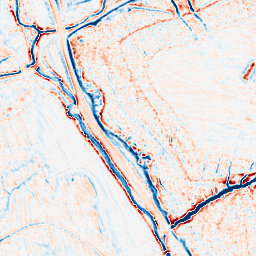
Category: classical
Decomposition family: gaussian
Decomposition parameters: sigma: 2
Upsampling method: bilinear
Upsampling parameters: scale: 2
Upsampling scale: 2